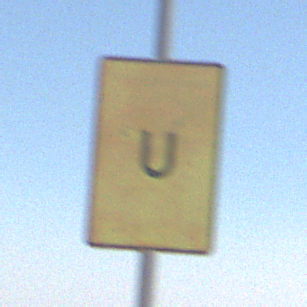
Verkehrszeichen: AnkuendigungOderFortsetzungUmleitungOhnePfeilsymbol
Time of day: Midday
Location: Outdoor (Nature)
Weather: Clear
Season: NotSpecified
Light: Natural